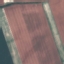
Label: AnnualCrop